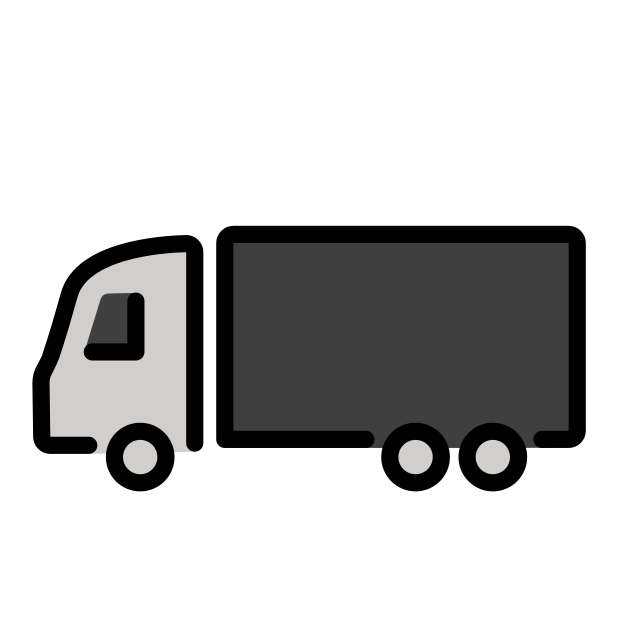
Emoji: 🚛
Name: articulated lorry
Unicode: 0x1f69b